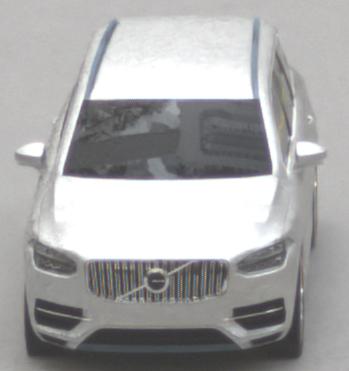
Make: Volvo
Model: XC90 B5
Detailed model: XC90 (L)
Model produced from: 2019/08
Model produced until: 2020/04
Doors: 5
Color: white
Road condition: dry road
Daytime: morning or afternoon
Contrast: low contrast